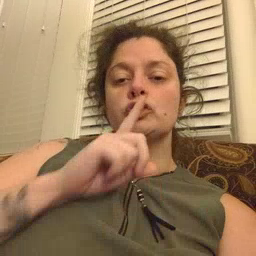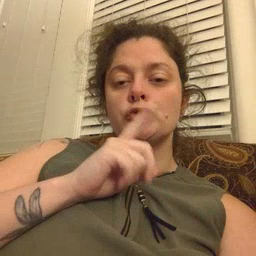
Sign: shhh